Field crop: tomato
Growth stage: 1
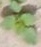
Species: solanum